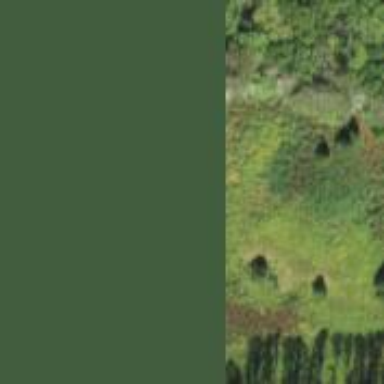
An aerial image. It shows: Beautiful meadow.